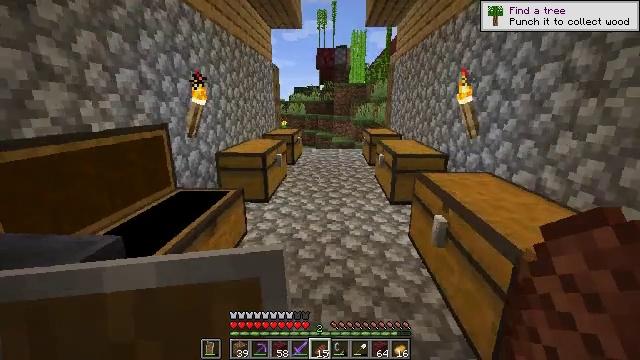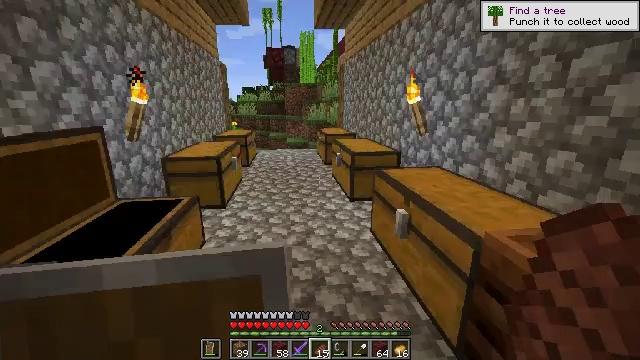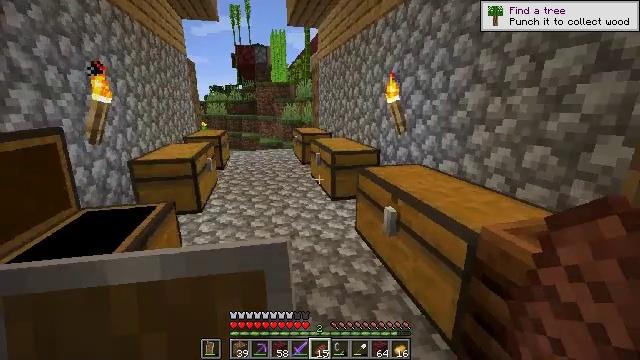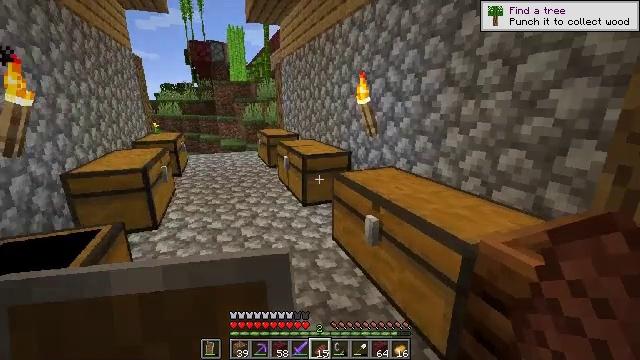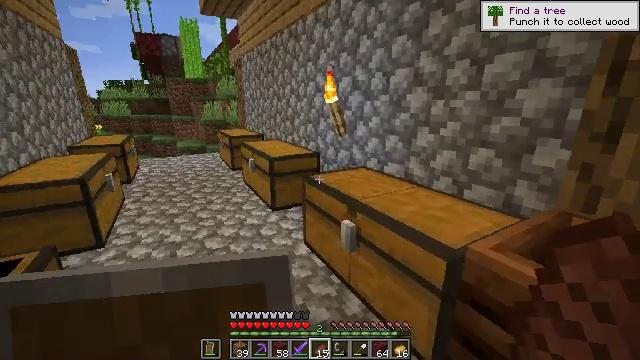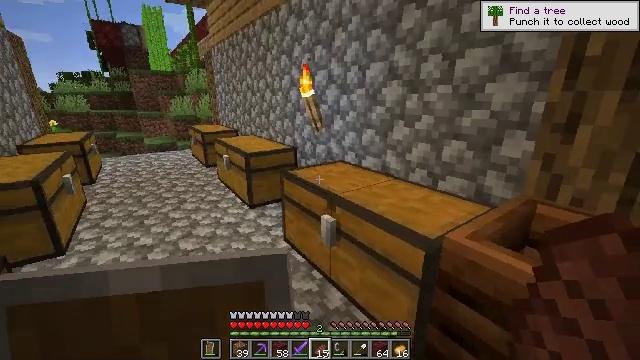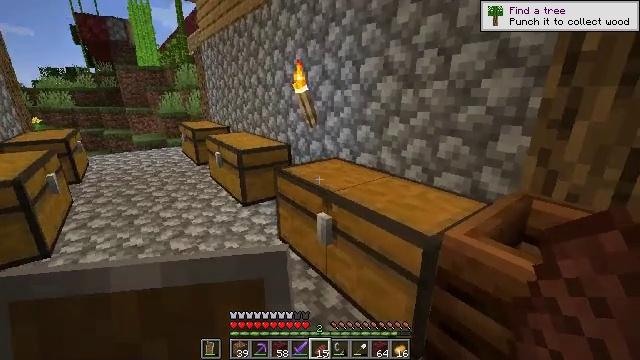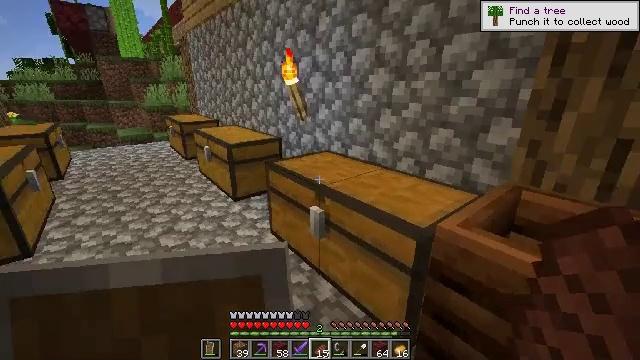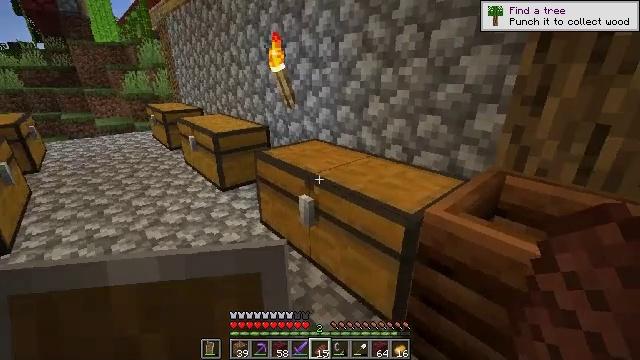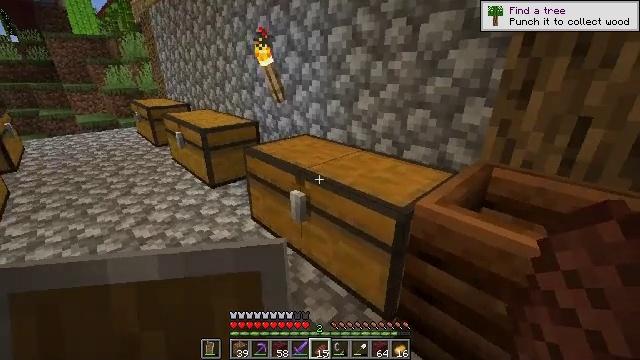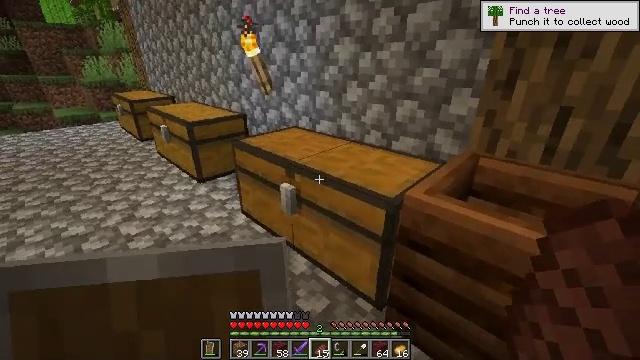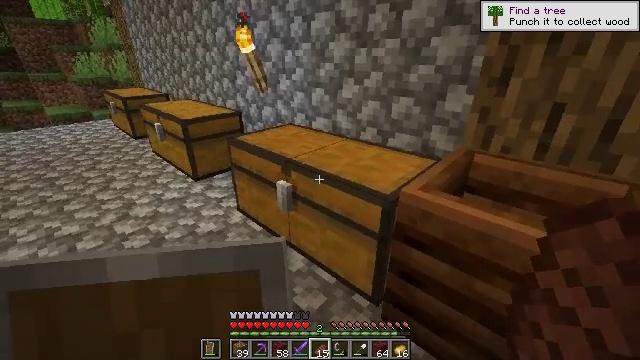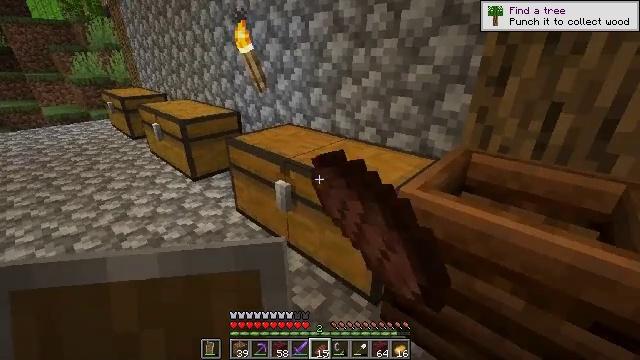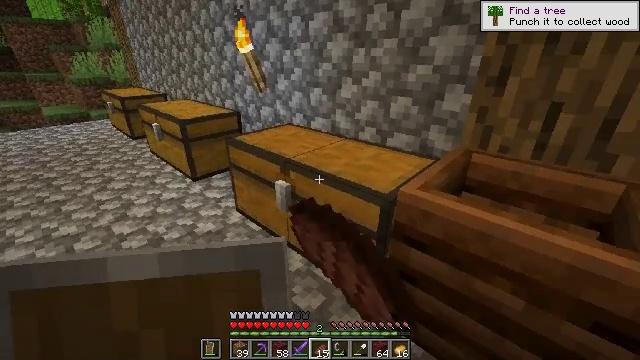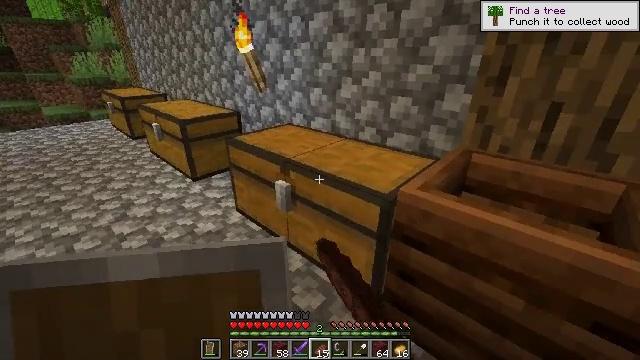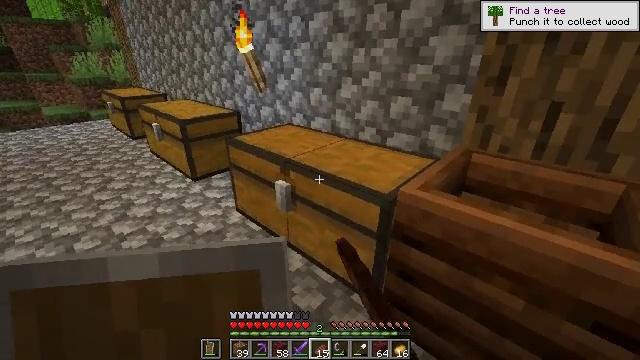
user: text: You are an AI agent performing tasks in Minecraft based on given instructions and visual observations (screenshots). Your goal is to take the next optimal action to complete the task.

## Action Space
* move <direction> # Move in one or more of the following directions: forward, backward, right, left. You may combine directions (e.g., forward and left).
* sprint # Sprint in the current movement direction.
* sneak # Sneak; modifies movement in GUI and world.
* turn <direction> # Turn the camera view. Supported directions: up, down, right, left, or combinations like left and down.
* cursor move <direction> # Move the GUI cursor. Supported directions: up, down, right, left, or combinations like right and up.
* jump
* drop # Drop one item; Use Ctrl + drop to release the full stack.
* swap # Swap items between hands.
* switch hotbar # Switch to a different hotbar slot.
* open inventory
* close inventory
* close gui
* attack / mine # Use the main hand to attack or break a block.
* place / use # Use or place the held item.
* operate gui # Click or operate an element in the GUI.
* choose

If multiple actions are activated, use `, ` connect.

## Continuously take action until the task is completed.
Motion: motion action
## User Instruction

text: Open a crafting table to get gold nugget.
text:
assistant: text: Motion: move forward and move left, turn right
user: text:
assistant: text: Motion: move forward, turn right
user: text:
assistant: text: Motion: move forward, turn right
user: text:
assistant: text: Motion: turn right
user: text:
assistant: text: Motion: turn right and down
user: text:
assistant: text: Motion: turn right
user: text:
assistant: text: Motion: turn right and down
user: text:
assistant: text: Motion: turn right and down
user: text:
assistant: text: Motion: turn right and down
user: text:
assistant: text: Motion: turn right and down
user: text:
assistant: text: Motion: use / place
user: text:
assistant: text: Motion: use / place
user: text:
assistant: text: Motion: use / place
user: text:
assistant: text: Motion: no_op
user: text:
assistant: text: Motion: no_op
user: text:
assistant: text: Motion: no_op
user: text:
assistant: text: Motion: no_op
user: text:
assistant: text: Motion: no_op
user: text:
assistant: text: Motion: no_op
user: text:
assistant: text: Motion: no_op
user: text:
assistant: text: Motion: no_op
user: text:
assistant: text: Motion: no_op
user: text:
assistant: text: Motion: no_op
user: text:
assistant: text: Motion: no_op
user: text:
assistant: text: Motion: no_op
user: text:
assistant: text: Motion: sneak, turn right
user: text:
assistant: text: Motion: sneak
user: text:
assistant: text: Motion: sneak, turn right
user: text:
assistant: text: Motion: sneak
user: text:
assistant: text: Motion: sneak, turn down